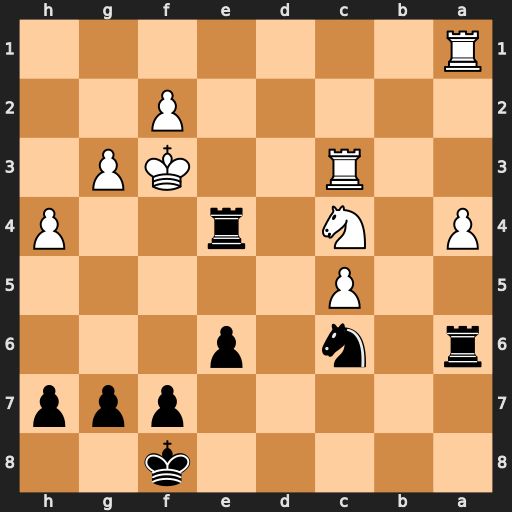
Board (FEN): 5k2/5ppp/r1n1p3/2P5/P1N1r2P/2R2KP1/5P2/R7
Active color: b
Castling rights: -
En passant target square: -
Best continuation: Rxc4 Rxc4 Ne5+ Ke4 Nxc4